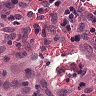
Metastatic tissue present: no